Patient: sex F, age 26
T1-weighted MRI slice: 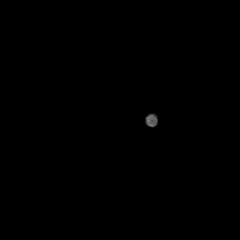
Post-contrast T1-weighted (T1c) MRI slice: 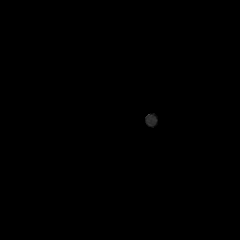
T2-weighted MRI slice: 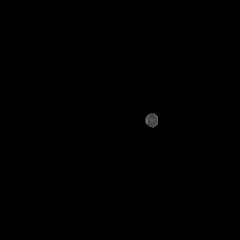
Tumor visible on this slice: no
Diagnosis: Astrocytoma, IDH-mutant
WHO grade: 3